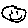
Label: smiley face